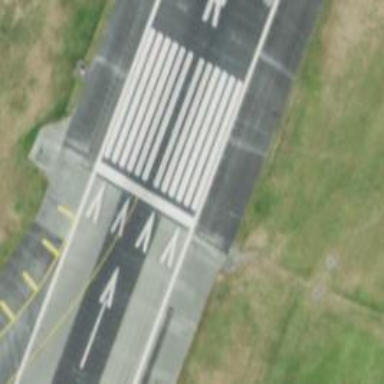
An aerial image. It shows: Runway surface made of asphalt at airport.